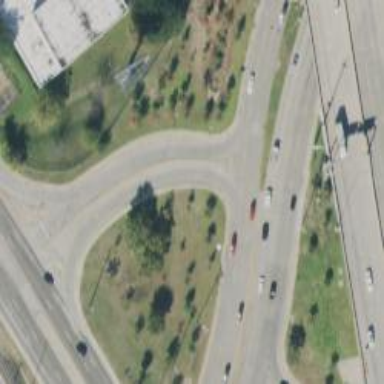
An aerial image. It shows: Primary link highway with separate sidewalk.